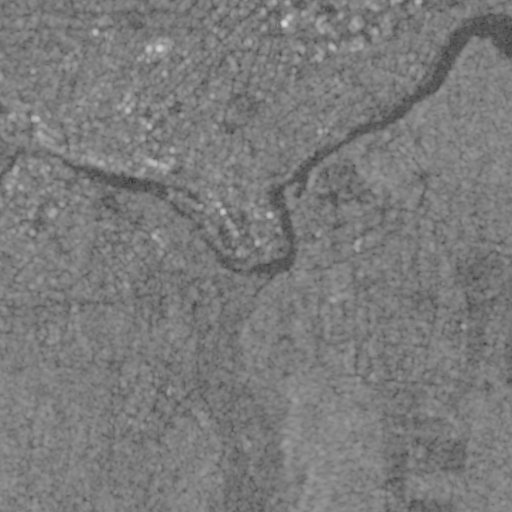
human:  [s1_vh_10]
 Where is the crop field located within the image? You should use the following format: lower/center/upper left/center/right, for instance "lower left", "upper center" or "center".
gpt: The crop field is located in the lower center of the image.
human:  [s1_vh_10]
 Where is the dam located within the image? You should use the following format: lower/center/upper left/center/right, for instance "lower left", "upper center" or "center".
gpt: The dam is located in the center left of the image.
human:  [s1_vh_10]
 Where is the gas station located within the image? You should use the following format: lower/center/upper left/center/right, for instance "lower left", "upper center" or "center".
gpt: The gas station is located in the upper center of the image.
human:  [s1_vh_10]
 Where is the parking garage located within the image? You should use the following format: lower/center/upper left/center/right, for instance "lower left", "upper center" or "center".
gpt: The parking garage is located in the upper left of the image.
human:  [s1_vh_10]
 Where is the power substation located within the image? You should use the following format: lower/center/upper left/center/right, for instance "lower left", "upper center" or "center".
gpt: The power substation is located in the upper right of the image.
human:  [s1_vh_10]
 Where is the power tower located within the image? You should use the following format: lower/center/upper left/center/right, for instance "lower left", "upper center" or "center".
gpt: The power tower is located in the upper right of the image.
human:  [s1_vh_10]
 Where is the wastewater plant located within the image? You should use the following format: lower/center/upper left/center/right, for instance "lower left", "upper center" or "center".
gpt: The wastewater plant is located in the center of the image.
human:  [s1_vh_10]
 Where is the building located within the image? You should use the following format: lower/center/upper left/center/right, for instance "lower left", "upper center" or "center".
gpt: There is no building in the image.

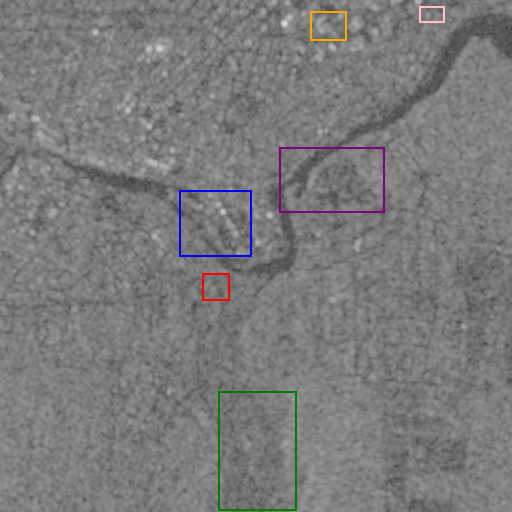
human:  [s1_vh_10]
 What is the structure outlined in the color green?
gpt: The structure outlined in green is a crop field.
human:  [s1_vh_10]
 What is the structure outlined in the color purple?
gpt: The structure outlined in purple is a park.
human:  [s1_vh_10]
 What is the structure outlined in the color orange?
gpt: The structure outlined in orange is a parking lot.
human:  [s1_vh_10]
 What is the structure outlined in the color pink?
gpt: The structure outlined in pink is a power substation.
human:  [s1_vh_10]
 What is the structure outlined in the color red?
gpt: The structure outlined in red is a wastewater plant.
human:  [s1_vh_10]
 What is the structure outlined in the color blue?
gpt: The structure outlined in blue is a building.
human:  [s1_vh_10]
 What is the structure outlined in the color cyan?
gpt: There is no cyan outline.